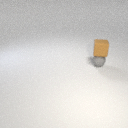
small gray rubber sphere below small brown rubber cube